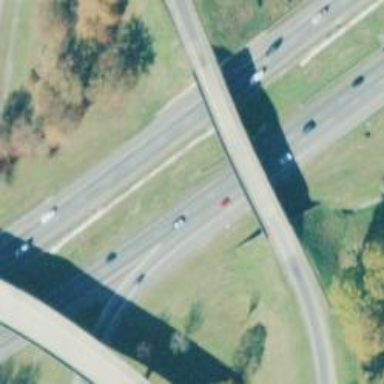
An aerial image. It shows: Motorway.